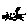
Label: cat